Question: I want to write string message to TFS build summary. I have a Powershell task with variable
'''
$output = $(Build.SourcesDirectory)\scripts\SCRIPT_NAME.ps1
$output
'''
that holds
'''
=====
Numb. of files for patch in:
Win32 = 2
Win64 = 123
---
Numb. of original files:
Win32 = 0
Win64 = 12
=====
'''
that scheme is a whole message, now I just want to display it in a place that picture below points or in any other section as long as it is in "Summary"

I took a look on <URL> but I haven't found what I'm looking for
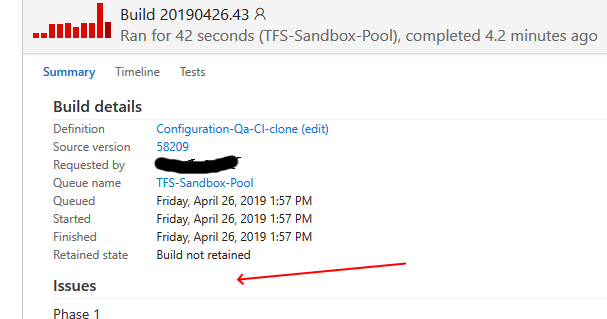
Answer: The simple way is just using as your shared link suggested:
'''
##vso[task.uploadsummary]local file path
'''
> Upload and attach summary markdown to current timeline record. This
summary shall be added to the build/release summary and not available
for download with logs.
This . You just need to put the output in a file, then use above command lin.
For example:
1. Add PowerShell task
Script:
'''
Write-Host "##vso[task.uploadsummary]c: estsummary.md"
'''
<URL>
---
Besides, you could also create your own extension to display graphical content in my Azure DevOps build summary page. (Too complicated, not recommend)
For example in build result through your extension, with this way, you can add html test results report in that custom section.
There is the sample about build result extension: <URL>
More information about how to build extension, you can refer to this article
<URL>
A extension for your reference <URL>
---
In md files for Markdown format you could use '</br>' to wrap next line. Start a line with a hash character '#' to set a heading. For example
'''
=====</br>Processed files statistics </br>Numb. of files for patch in: Win32 = 2 [this is single line]</br> #Win64 = 123 [this is header] </br>[here split to lines rest of report]</br>=====
'''
Then the result format of report you could check right part:
<URL>